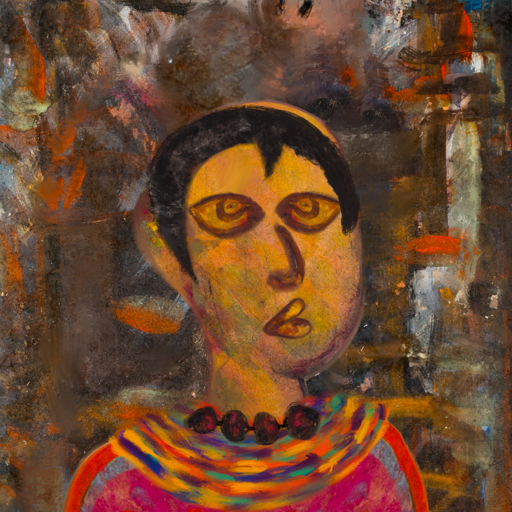
Background: GypsyQueen, Head And Neck Side: Gypsy_Mother, Face Side: Comrade, Bust: Sisters, Hair Side: Roy_Bahadur, Head Accessory: Blank, Second Necklace: An_Impression_2, Necklace: Mosgoul, Baby: Blank